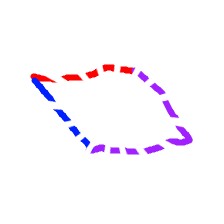
Shape: parallelogram